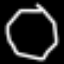
Label: octagon